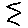
Label: zigzag